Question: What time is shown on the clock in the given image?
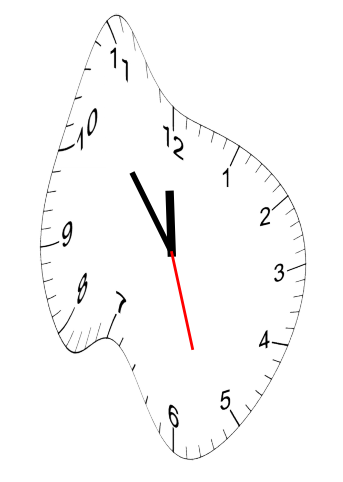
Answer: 11:53:27